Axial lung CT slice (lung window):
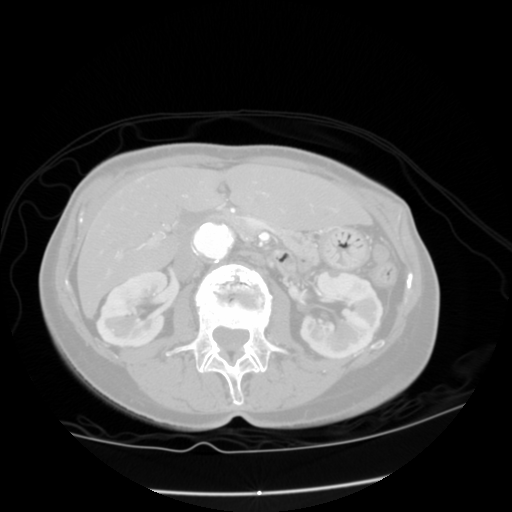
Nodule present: no